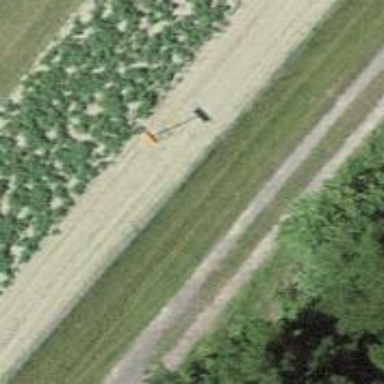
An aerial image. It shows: Pole with roof cover.